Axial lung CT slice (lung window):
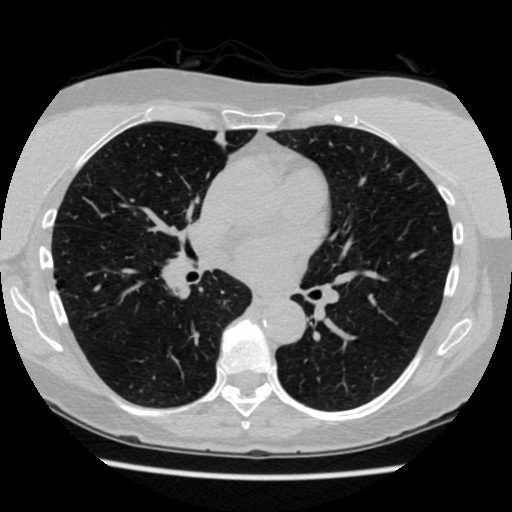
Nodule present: no